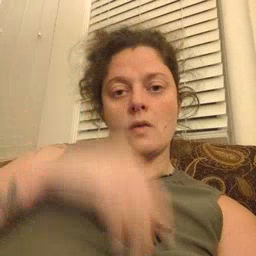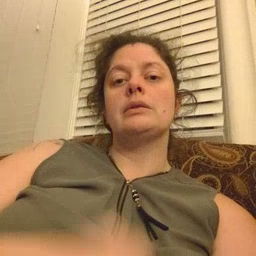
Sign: boy